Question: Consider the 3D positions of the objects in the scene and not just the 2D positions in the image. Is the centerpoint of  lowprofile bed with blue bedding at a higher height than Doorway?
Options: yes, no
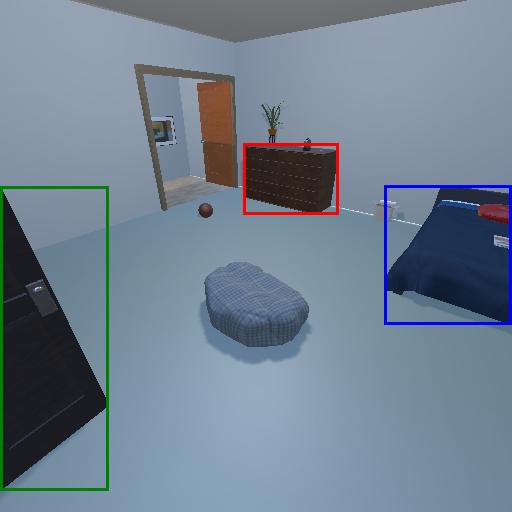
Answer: yes